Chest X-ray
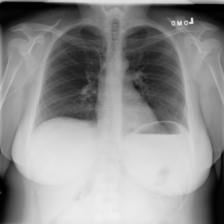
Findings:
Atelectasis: negative
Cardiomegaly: negative
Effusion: negative
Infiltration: negative
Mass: negative
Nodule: negative
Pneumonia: negative
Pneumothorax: negative
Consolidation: negative
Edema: negative
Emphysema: negative
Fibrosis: negative
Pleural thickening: negative
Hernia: negative